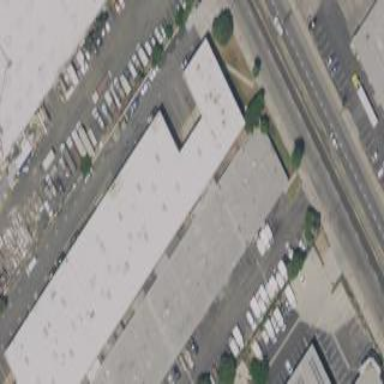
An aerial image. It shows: Warehouse building.